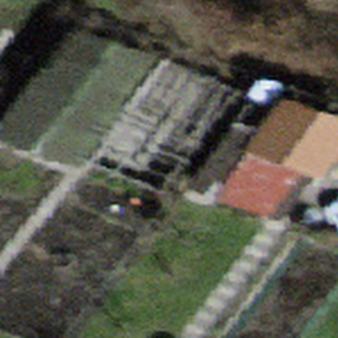
Label: other